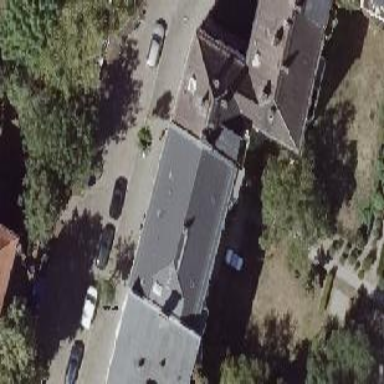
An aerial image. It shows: Hipped roof on apartment building.